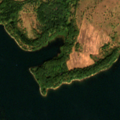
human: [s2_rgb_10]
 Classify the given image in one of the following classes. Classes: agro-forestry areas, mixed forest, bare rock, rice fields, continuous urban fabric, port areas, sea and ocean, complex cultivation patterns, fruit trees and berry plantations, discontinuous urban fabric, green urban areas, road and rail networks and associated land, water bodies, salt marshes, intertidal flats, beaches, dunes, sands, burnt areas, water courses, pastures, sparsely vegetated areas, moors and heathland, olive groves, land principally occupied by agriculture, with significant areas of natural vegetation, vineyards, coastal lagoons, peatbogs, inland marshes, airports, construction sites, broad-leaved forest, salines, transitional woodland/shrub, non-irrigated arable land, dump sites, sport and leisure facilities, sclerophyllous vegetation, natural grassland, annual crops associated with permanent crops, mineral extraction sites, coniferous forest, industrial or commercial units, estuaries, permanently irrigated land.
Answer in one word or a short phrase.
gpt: land principally occupied by agriculture, with significant areas of natural vegetation, mixed forest, natural grassland, transitional woodland/shrub, water bodies